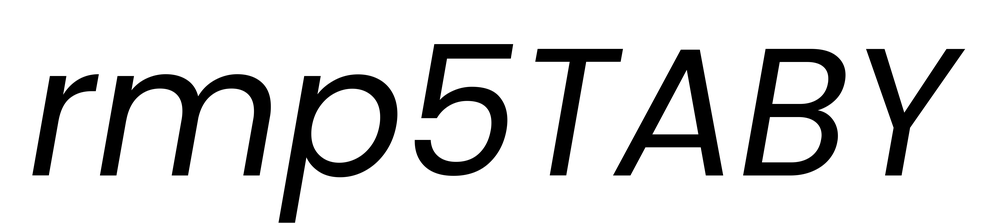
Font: Poppins-Italic